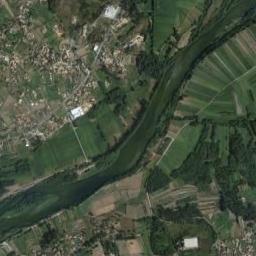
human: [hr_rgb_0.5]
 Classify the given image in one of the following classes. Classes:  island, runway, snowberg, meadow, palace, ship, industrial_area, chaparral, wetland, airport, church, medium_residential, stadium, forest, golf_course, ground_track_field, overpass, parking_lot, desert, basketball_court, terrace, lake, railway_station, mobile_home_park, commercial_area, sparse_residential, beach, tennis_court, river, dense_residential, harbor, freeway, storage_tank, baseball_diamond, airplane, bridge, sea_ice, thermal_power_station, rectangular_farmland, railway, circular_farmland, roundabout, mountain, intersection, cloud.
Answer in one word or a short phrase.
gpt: river